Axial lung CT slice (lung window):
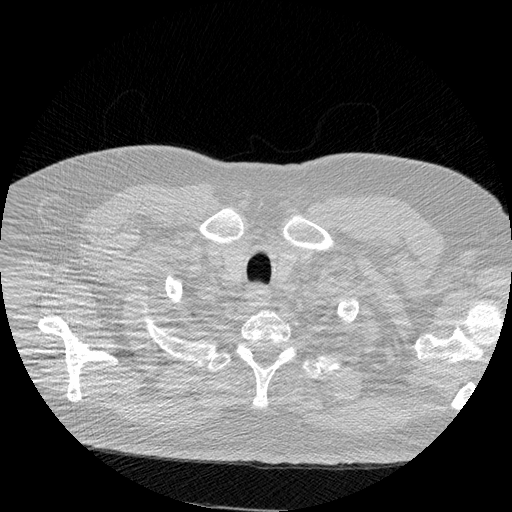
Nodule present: no